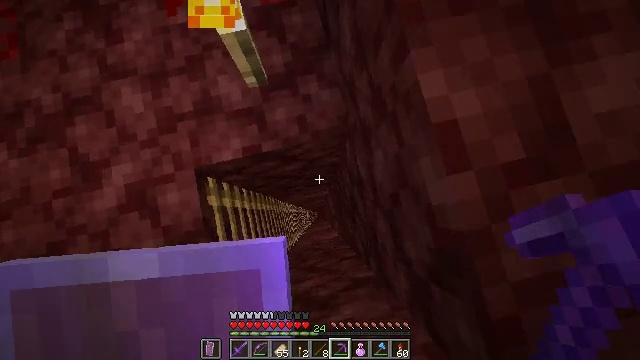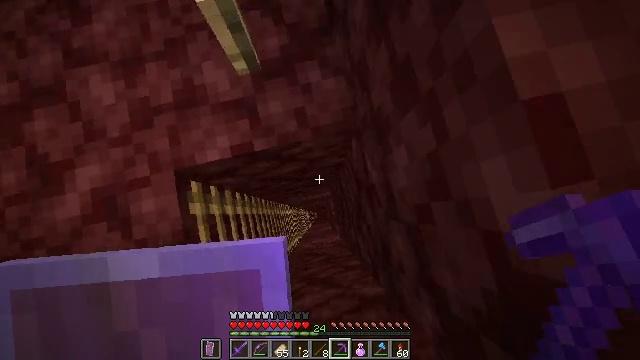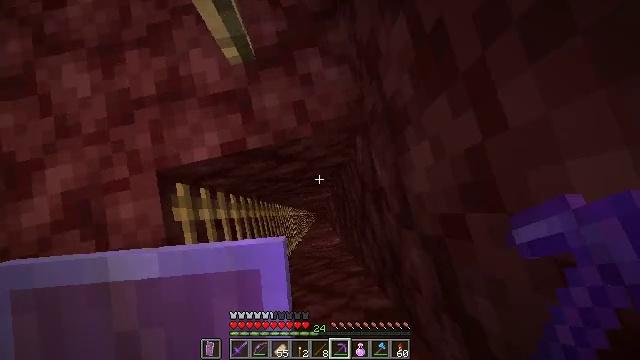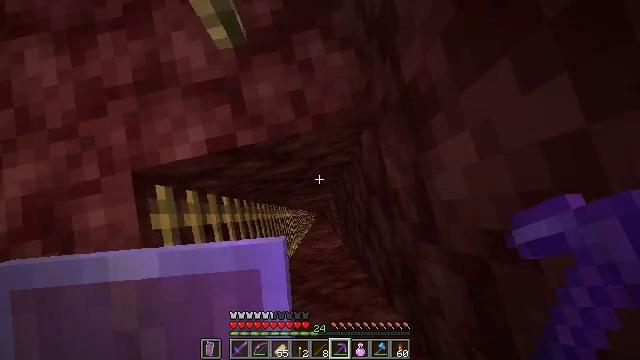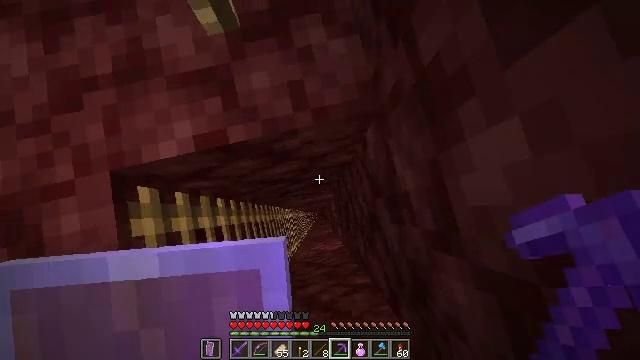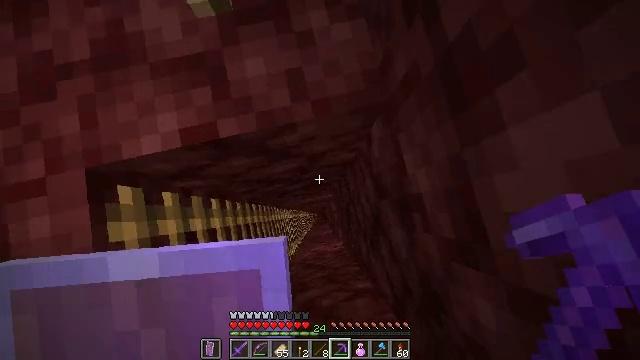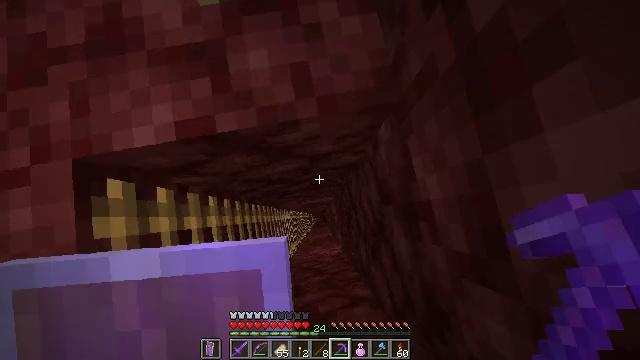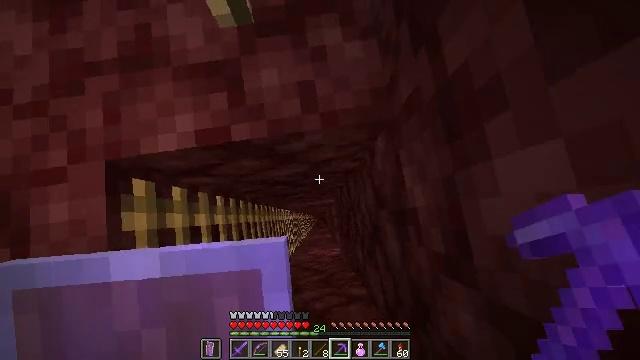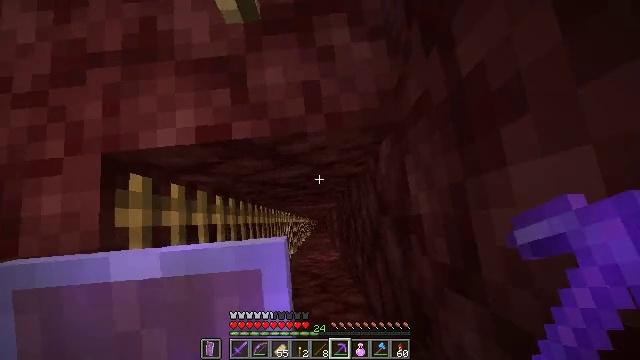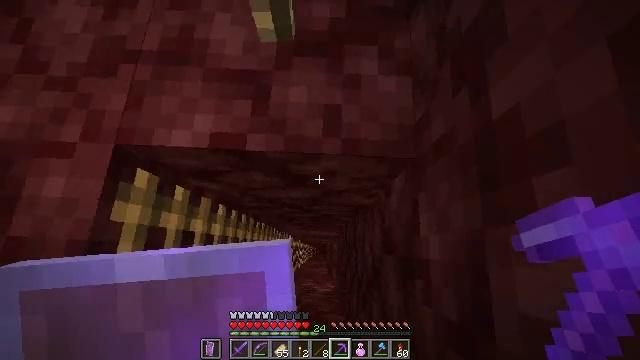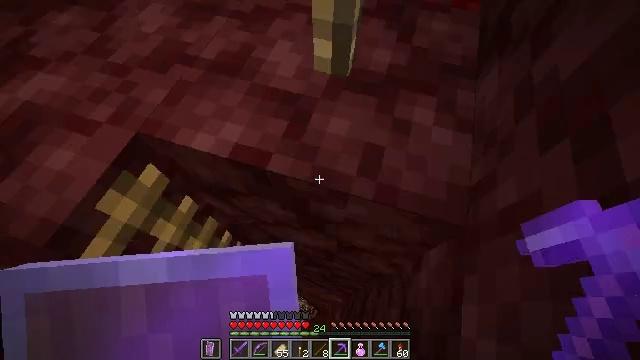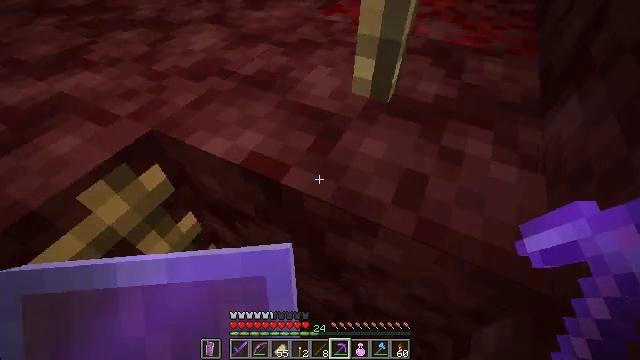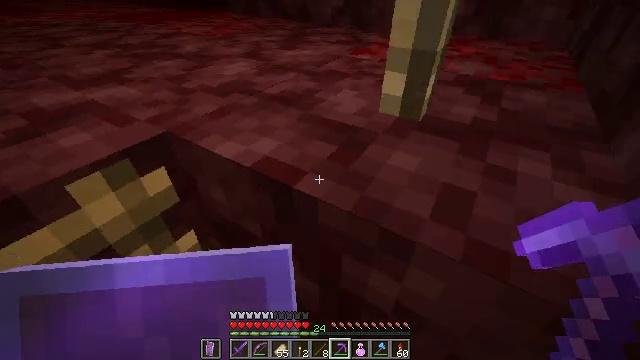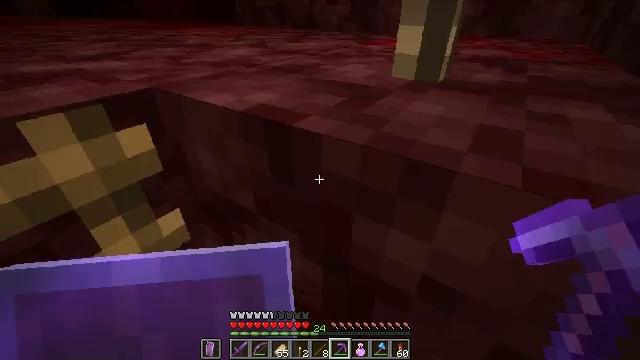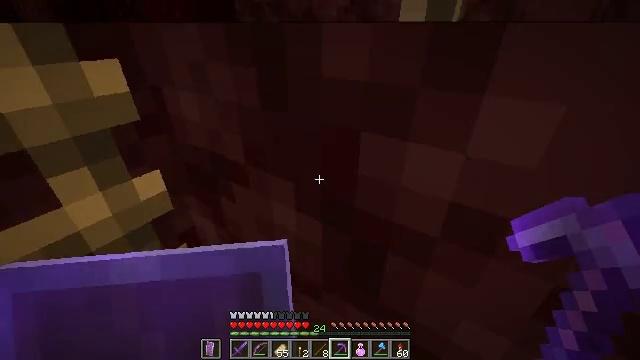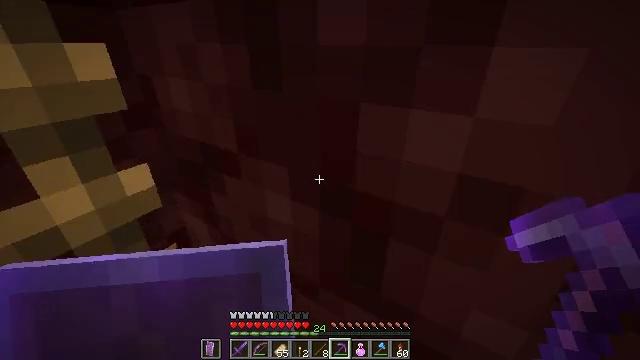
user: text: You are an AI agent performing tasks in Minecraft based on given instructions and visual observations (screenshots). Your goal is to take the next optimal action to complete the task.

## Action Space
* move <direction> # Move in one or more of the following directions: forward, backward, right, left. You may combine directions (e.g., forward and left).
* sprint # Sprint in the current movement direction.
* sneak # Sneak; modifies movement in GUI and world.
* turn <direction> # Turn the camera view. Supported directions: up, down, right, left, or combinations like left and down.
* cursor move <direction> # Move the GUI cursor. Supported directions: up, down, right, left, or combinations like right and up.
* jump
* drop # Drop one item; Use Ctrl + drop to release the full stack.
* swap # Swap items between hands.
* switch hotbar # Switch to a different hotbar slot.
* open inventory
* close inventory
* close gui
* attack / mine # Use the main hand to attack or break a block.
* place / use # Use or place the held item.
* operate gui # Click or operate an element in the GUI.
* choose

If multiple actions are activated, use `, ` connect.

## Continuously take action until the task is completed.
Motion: motion action
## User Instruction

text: Collect blackstone for building.
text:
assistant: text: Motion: no_op
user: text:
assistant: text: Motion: no_op
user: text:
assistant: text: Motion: no_op
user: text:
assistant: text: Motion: no_op
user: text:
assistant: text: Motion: no_op
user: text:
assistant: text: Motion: turn left
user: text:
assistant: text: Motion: turn left
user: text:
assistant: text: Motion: turn left
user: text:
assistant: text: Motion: turn left and up
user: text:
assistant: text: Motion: turn left and up
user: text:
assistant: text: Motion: turn left and up
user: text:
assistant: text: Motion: turn left and up
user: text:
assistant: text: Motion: turn left and up
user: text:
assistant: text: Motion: turn up
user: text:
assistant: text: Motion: turn up
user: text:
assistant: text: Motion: no_op
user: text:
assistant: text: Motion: no_op
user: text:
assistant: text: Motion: no_op
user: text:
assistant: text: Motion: no_op
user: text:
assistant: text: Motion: no_op
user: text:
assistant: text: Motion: no_op
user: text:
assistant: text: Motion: no_op
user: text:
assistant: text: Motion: no_op
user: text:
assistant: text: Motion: no_op
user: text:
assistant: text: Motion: no_op
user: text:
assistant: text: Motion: no_op
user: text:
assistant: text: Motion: no_op
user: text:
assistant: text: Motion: no_op
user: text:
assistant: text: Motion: no_op
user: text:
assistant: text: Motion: no_op